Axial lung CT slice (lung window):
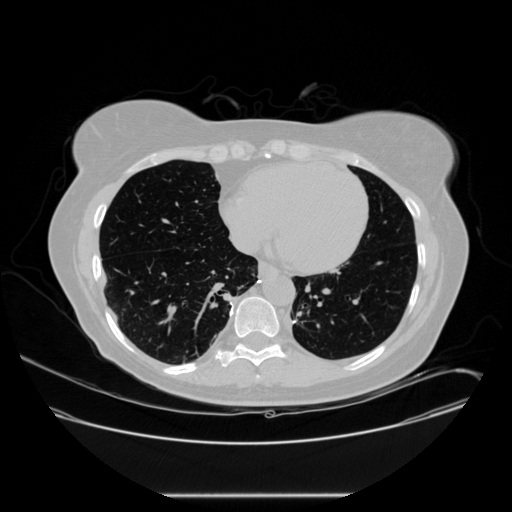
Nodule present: no